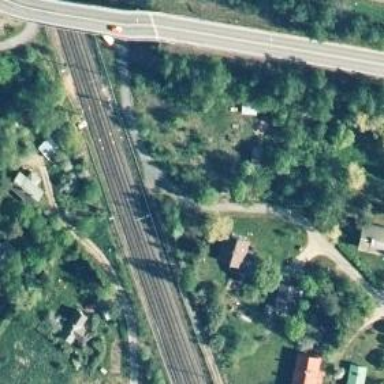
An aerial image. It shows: Railway track with continuous electrified contact line.